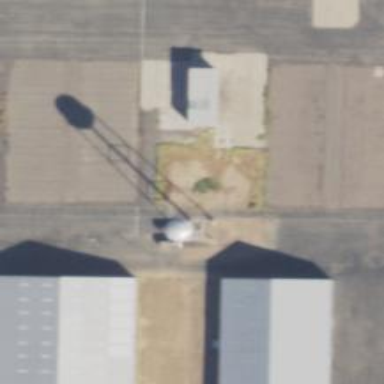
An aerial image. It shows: Water tower that is man-made.